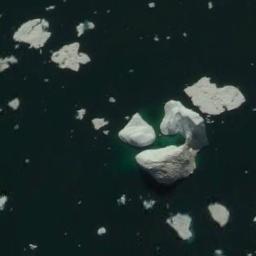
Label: sea_ice